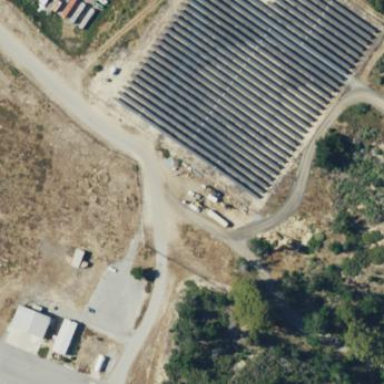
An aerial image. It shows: Solar power plant with photovoltaic technology. The plant produces electricity and is surrounded by fence.